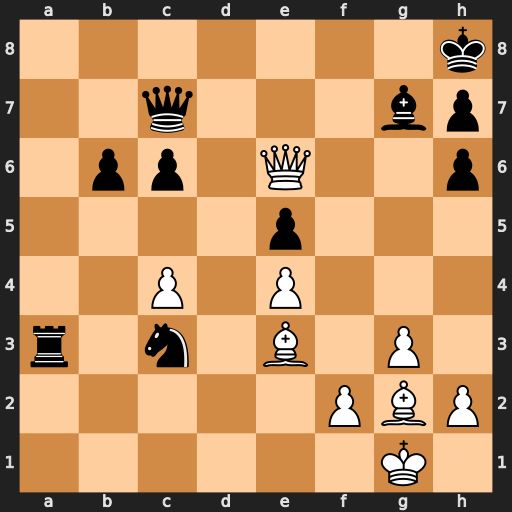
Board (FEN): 7k/2q3bp/1pp1Q2p/4p3/2P1P3/r1n1B1P1/5PBP/6K1
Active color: w
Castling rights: -
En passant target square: -
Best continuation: Qe8+ Bf8 Qxf8#